You are looking at a signal-to-image encoding: consecutive vibration samples arranged as the rows of a grayscale square. Based on the visible evidence, which condition applies: normal, inner_race, outer_race, ball?
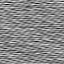
Answer: normal